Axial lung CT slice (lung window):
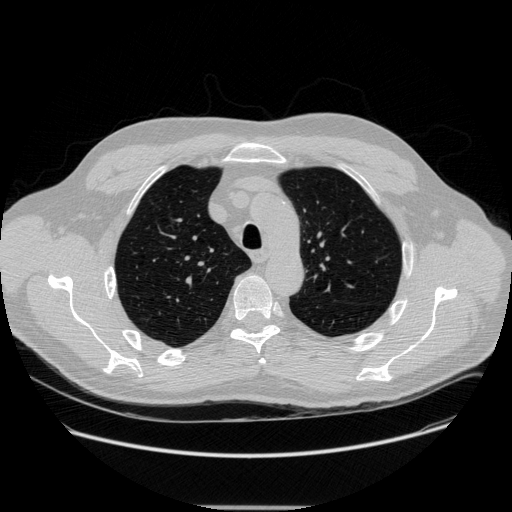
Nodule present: no